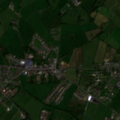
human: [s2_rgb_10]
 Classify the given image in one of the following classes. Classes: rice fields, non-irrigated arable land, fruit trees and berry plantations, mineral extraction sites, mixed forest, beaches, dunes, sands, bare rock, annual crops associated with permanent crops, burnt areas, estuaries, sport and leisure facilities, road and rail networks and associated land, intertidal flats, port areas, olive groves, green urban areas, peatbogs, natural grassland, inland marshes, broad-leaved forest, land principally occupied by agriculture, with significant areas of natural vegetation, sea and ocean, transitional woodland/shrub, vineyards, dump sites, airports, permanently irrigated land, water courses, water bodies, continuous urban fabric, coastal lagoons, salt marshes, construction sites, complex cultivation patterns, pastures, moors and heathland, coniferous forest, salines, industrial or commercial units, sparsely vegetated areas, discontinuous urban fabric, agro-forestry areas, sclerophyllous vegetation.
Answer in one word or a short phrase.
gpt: discontinuous urban fabric, pastures